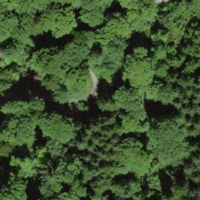
EUNIS habitat code: 41
Species observed at this site:
Geum rivale